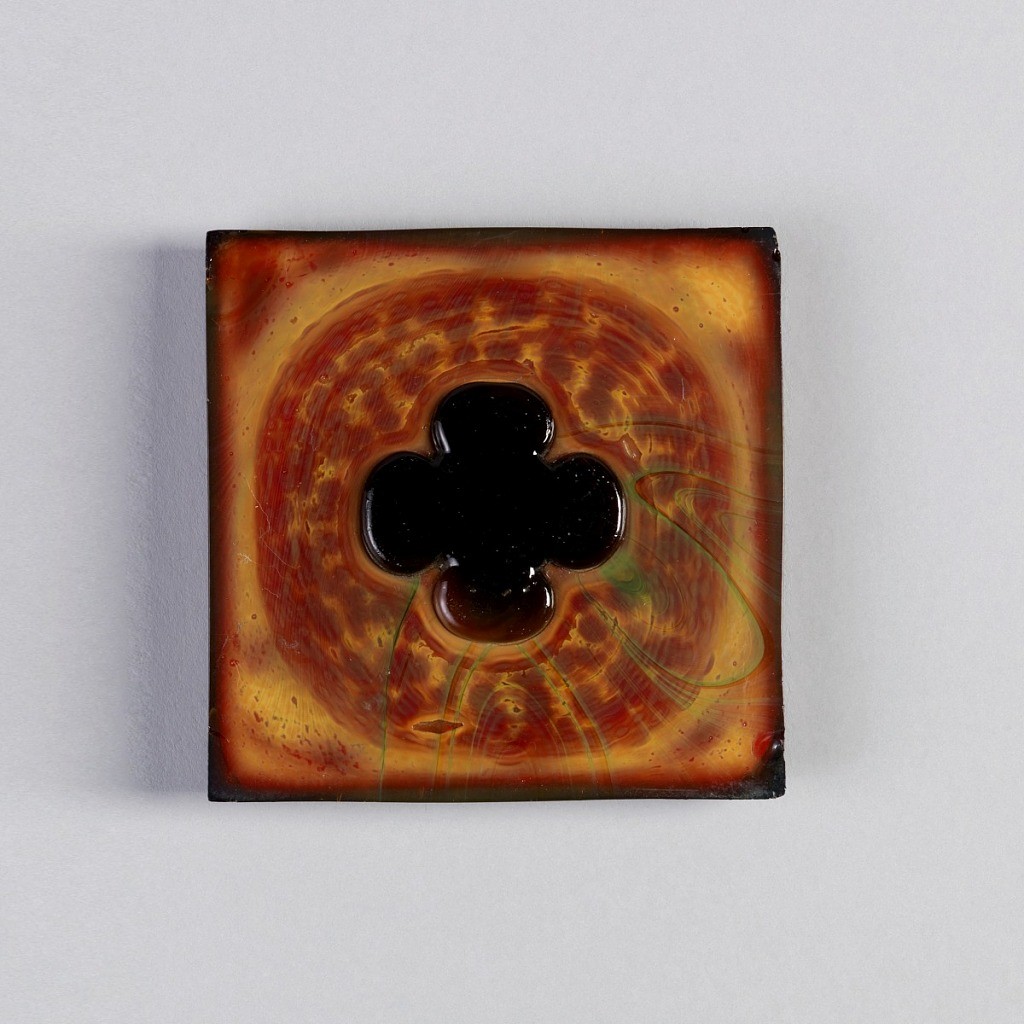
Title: Tile with Quatrefoil Design
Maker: Louis Comfort Tiffany, American, 1848–1933
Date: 1880–1890
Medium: glass
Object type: tile
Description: Square tile of red, yellow, and brown glass with quatrefoil in relief on face. Back has raised parallel strips, and grips in four corners.